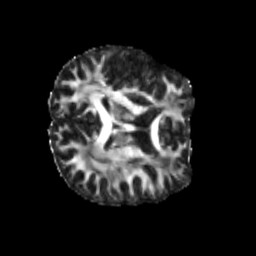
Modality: FA
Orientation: axial
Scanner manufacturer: siemens
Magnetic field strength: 3 T
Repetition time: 4 s
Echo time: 0.0594 s